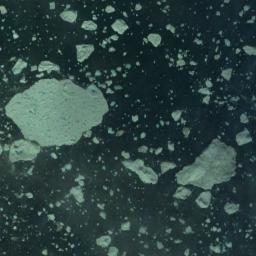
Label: sea_ice